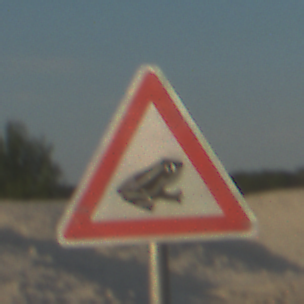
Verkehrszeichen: AmphibienwanderungLinks
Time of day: SunriseSunset
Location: Outdoor (Beach)
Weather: Clear
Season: NotSpecified
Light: Natural